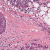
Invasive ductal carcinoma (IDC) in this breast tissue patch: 1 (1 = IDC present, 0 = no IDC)